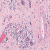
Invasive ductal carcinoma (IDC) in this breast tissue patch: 1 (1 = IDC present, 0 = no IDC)